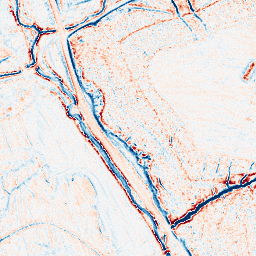
Category: edge_preserving
Decomposition family: anisotropic_diffusion
Decomposition parameters: iterations: 10
kappa: 100
gamma: 0.15
Upsampling method: bspline
Upsampling parameters: scale: 8
Upsampling scale: 8